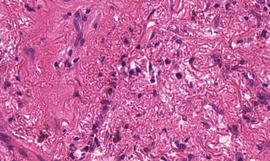
Tumor epithelial tissue: no
Tumor-associated stroma tissue: yes
Normal tissue: no